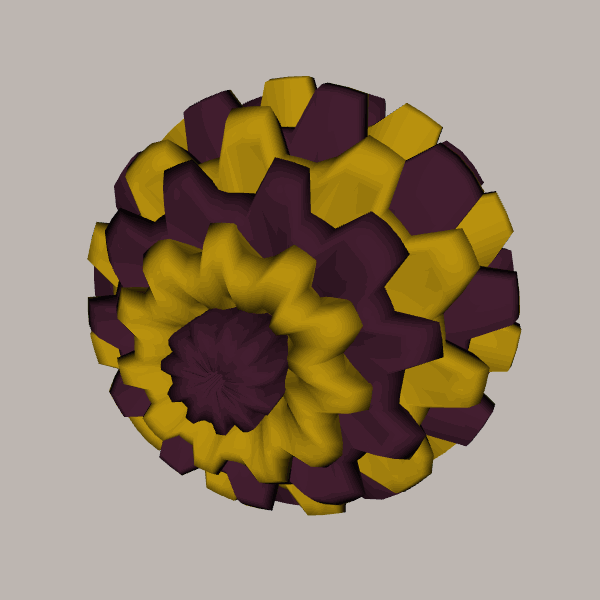
Background: light